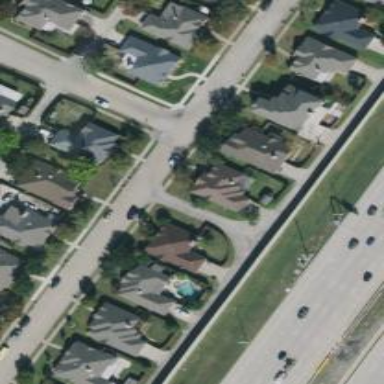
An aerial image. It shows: Alley classified as service road.